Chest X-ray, PA view. Patient: 42 years old, sex F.
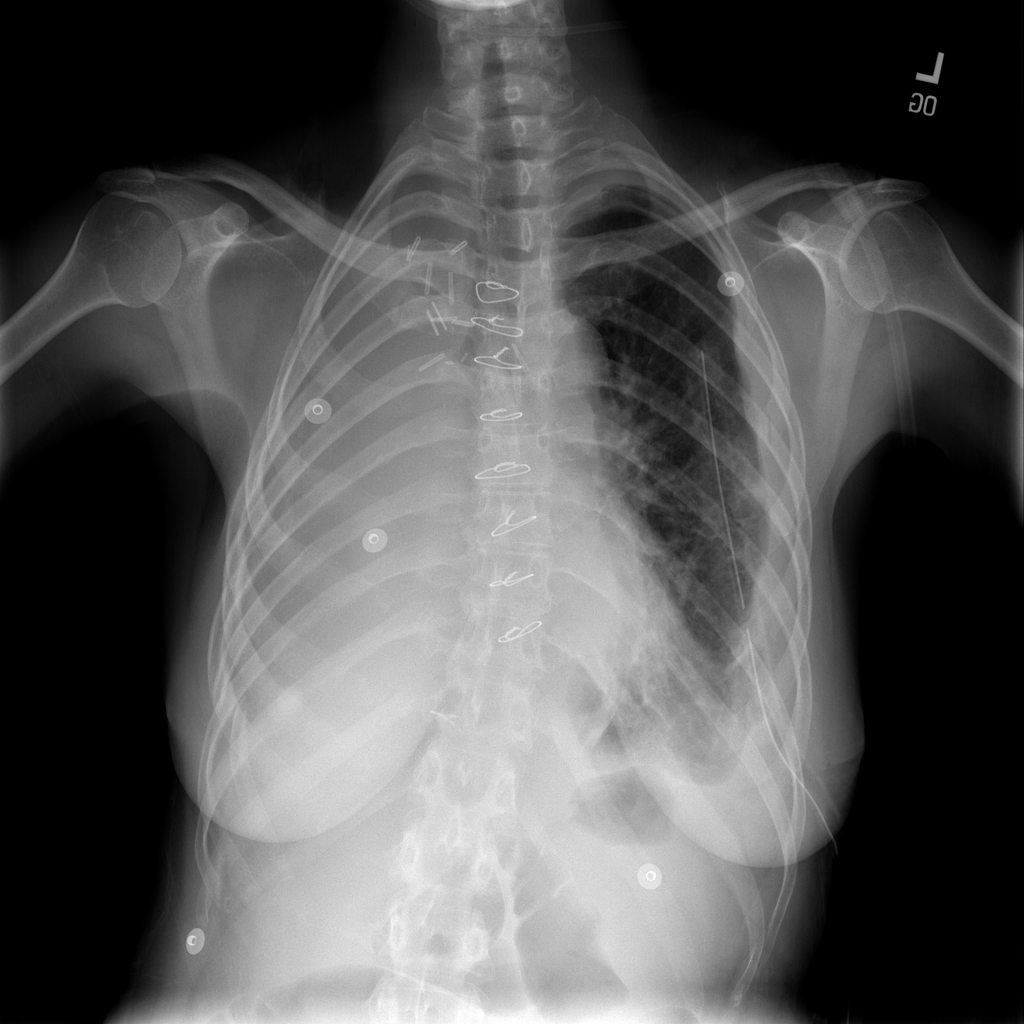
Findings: Atelectasis, Effusion, Mass, Nodule